Interaction volume radius: 5 \u00c5
Interaction volume height: 20 \u00c5
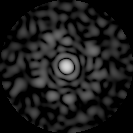
Disorder parameter: 0.7998